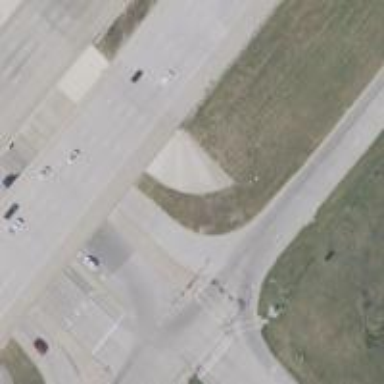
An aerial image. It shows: Secondary link road.